Question: I was looking at custom table cell tutorials and found this <URL>. I really like the navbar effect with the blue halo but have no idea how to achieve this.

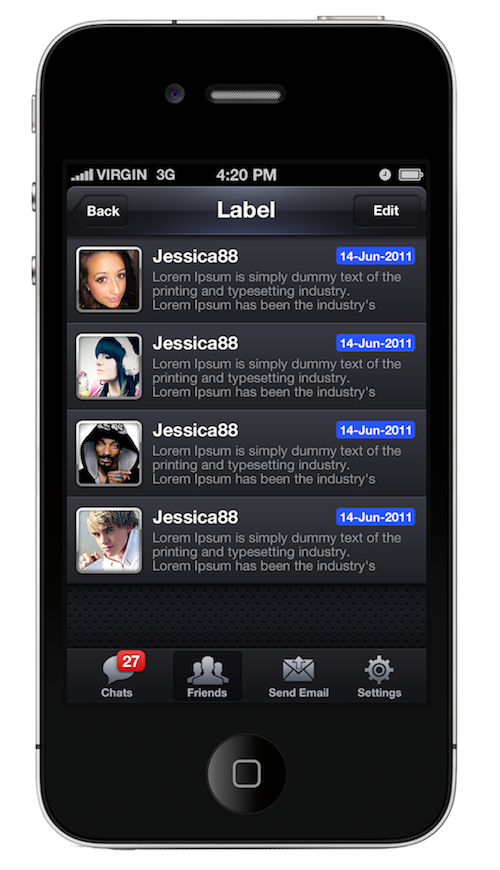
Answer: They probably have an custom image as the background, with custom image buttons too. Here's a good example on how to do that: <URL>